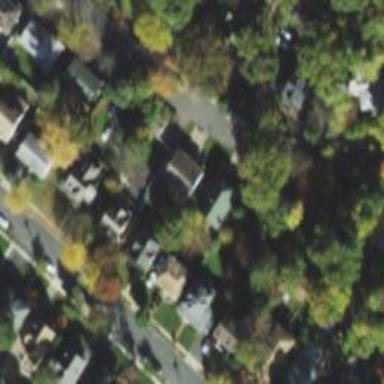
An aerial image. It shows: Residential road with sidewalk on the left.